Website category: university
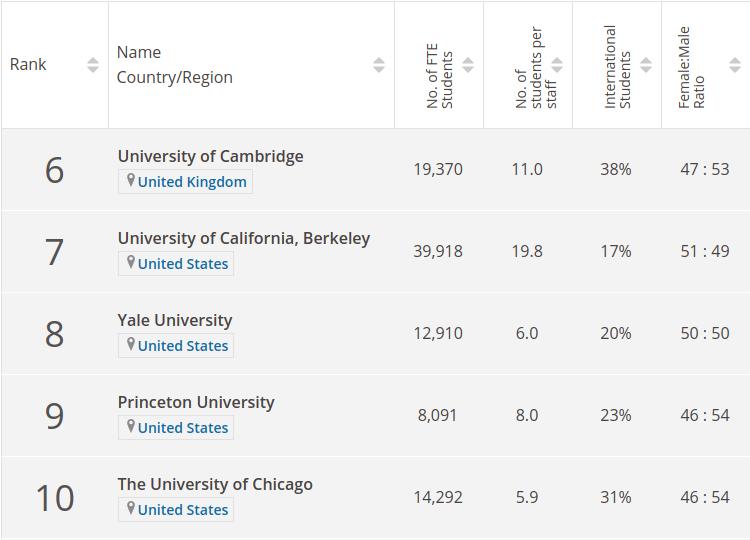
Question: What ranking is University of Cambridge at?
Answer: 6

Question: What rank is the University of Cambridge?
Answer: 6

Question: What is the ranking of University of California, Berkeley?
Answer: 7

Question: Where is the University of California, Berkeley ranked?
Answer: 7

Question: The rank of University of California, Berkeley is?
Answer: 7

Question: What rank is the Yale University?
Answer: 8

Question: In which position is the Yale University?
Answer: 8

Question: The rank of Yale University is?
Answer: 8

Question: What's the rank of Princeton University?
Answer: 9

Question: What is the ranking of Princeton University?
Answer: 9

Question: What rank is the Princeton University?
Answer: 9

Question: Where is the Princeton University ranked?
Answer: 9

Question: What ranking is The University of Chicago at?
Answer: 10

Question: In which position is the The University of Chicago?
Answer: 10

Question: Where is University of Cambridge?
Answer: United Kingdom

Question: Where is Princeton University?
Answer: United States

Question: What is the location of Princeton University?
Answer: United States

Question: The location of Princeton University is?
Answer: United States

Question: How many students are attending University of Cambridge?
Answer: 19,370

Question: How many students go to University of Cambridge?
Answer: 19,370

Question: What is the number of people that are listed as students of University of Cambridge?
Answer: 19,370

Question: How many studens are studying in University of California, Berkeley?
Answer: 39,918

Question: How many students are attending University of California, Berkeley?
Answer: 39,918

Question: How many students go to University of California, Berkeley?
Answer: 39,918

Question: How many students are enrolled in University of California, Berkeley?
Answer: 39,918

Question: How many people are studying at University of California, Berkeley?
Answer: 39,918

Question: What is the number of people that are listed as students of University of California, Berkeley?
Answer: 39,918

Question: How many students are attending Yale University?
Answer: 12,910

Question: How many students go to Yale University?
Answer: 12,910

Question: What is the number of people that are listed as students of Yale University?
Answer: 12,910

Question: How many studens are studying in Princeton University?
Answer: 8,091

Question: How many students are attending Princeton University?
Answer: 8,091

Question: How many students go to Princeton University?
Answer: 8,091

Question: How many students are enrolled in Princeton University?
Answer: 8,091

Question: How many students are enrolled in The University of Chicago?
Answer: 14,292

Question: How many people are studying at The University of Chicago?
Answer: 14,292

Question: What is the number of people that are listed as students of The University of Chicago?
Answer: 14,292

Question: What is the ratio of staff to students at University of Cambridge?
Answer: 11.0

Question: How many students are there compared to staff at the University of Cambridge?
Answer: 11.0

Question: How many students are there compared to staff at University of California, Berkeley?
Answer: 19.8

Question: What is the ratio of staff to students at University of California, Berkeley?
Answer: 19.8

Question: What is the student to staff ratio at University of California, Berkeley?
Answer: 19.8

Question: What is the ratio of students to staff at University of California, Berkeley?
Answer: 19.8

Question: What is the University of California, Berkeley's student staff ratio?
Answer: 19.8

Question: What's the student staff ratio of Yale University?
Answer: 6.0

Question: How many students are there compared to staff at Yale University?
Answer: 6.0

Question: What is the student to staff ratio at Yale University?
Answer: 6.0

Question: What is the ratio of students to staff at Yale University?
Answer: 6.0

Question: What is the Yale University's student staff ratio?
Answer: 6.0

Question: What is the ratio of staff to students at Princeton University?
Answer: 8.0

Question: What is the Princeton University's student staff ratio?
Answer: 8.0

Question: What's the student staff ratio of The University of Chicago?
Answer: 5.9

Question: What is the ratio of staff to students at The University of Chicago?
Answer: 5.9

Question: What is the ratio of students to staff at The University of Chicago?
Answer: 5.9

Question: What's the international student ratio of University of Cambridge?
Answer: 38%

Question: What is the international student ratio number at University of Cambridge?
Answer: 38%

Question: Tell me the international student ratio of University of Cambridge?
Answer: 38%

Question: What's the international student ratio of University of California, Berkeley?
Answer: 17%

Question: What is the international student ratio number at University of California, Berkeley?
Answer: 17%

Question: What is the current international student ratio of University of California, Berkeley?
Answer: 17%

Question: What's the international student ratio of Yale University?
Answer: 20%

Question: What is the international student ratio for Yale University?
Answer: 20%

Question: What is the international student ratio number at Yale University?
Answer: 20%

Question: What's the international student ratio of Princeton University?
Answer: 23%